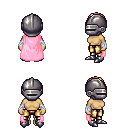
a pixel art fantasy rpg character, female body template, human, tanned skin, pink cape, gold greaves, white blonde parted hairstyle, metal helm, white cloth bandages, metal boots, four views (front, back, left, right), 2x2 character sprite sheet, small pixel art, hard edges, no anti-aliasing